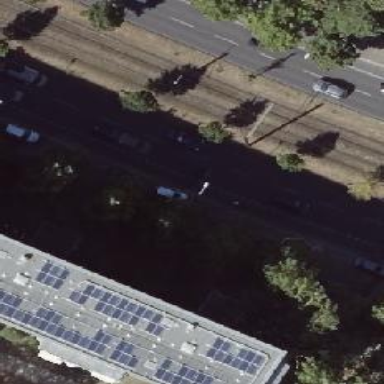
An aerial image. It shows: Asphalt dual carriageway with primary highway. There is asphalt cycleway on the right.